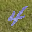
Label: 4